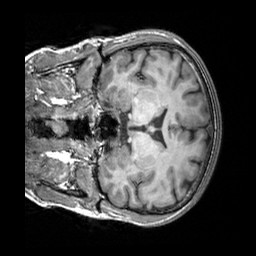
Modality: T1w
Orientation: coronal
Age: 44
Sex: female
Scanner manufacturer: siemens
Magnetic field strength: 3 T
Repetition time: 2.3 s
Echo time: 0.00303 s